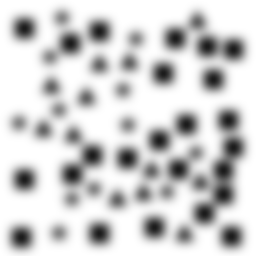
Squares: 24
Triangles: 12
Stars: 12
Total shapes: 48